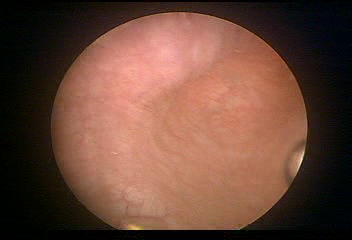
Modality: WLC
Class: Normal mucosa
Bladder cancer association: No